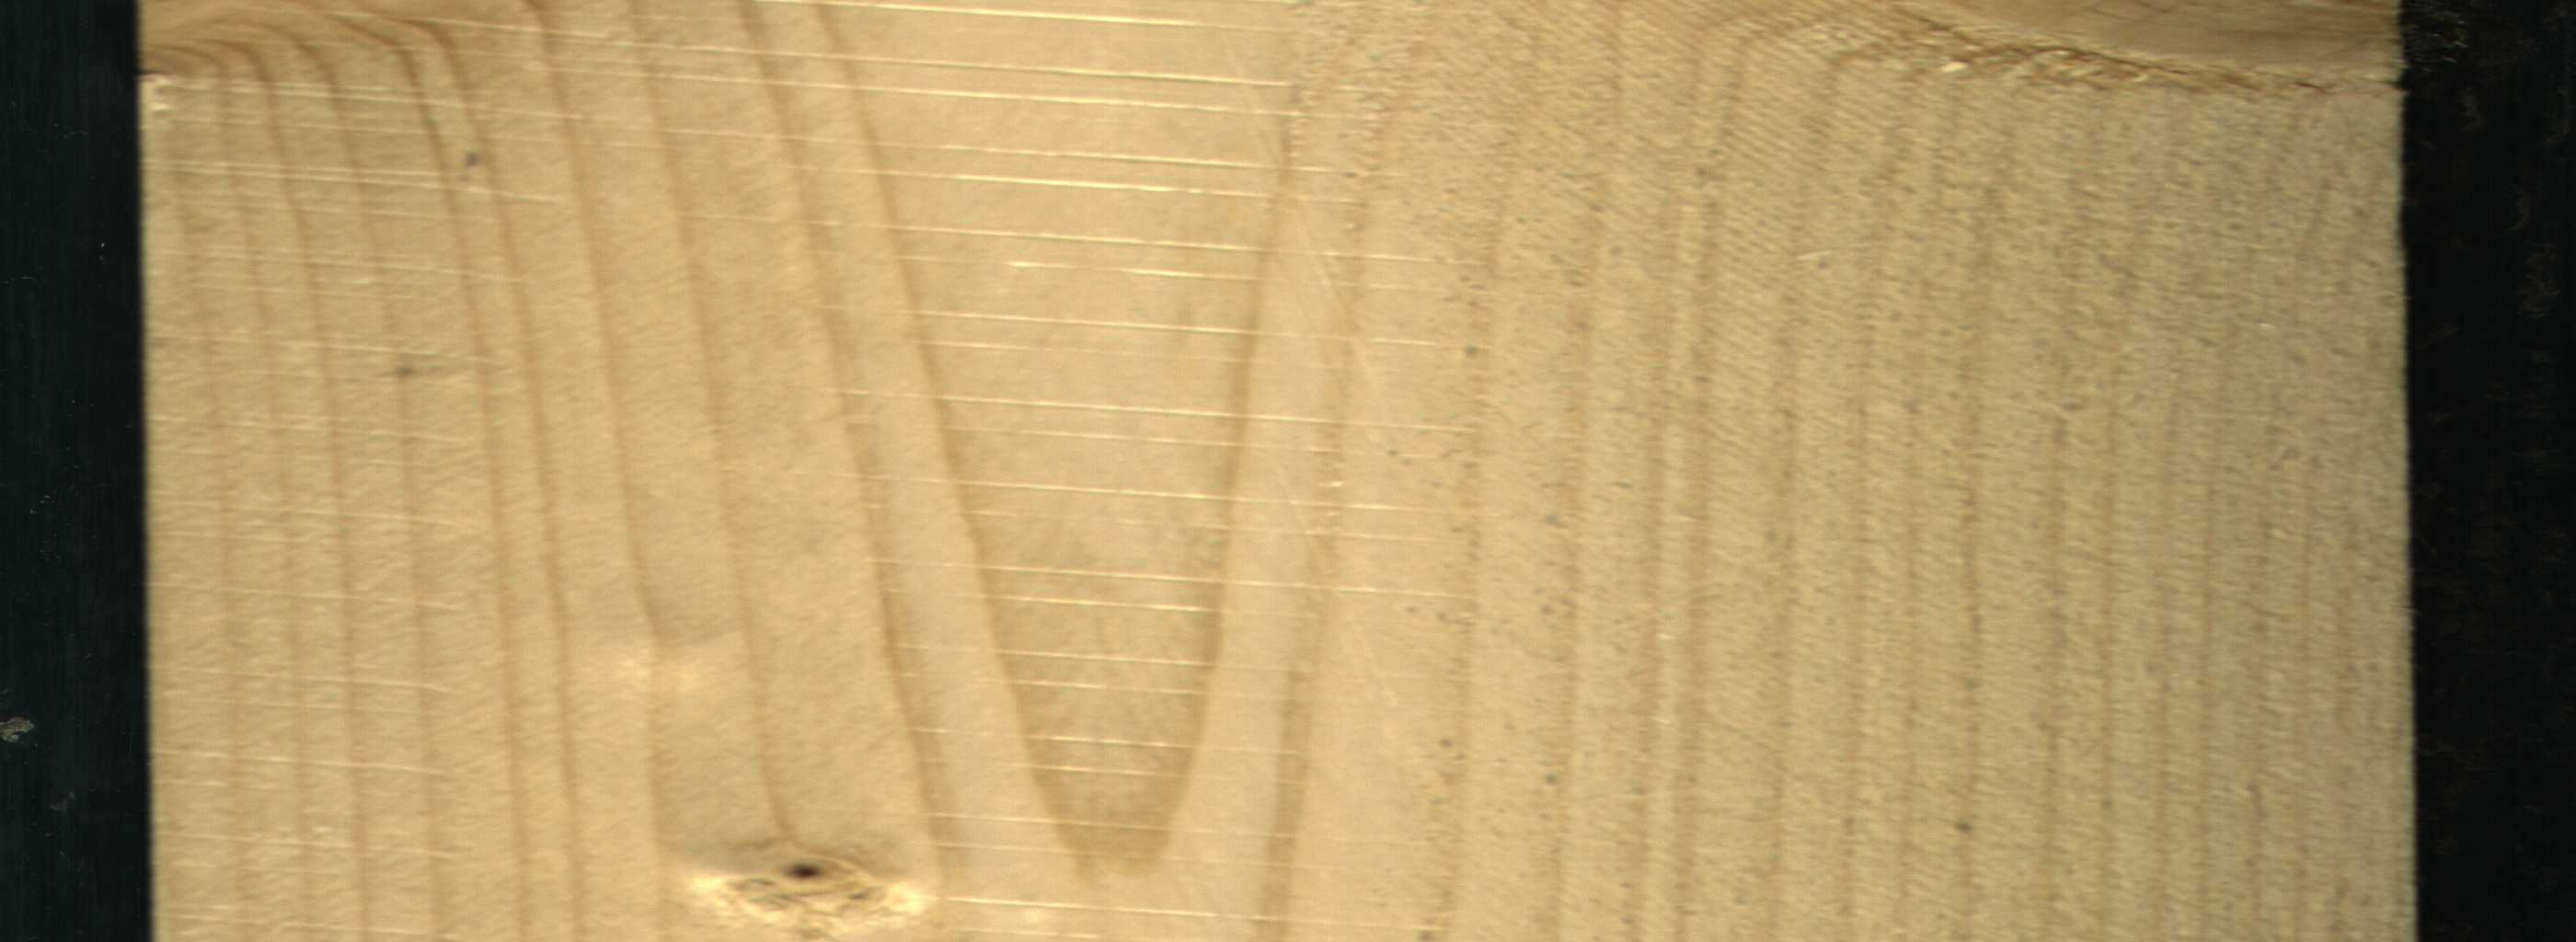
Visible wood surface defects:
Live_Knot